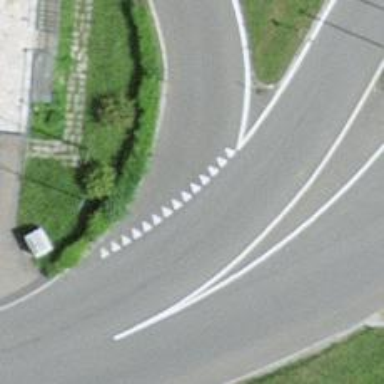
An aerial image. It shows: Road with "give way" sign.